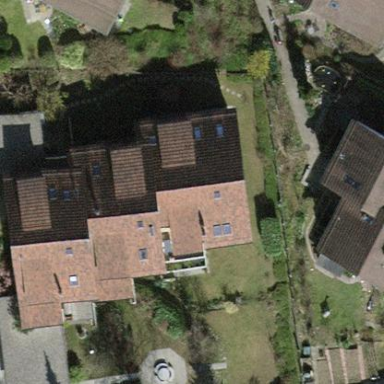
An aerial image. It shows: Building with tiled roof.